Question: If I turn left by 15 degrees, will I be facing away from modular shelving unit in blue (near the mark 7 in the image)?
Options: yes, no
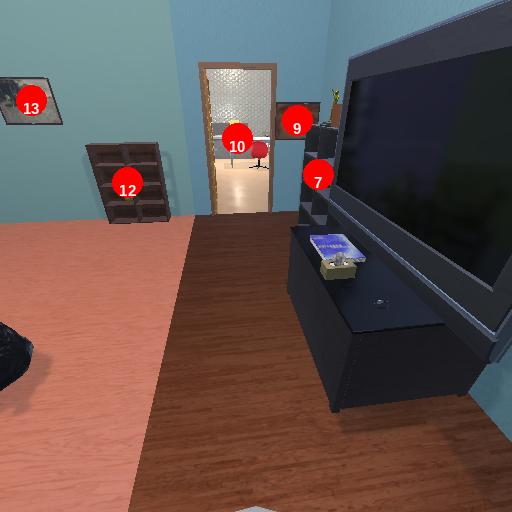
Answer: yes